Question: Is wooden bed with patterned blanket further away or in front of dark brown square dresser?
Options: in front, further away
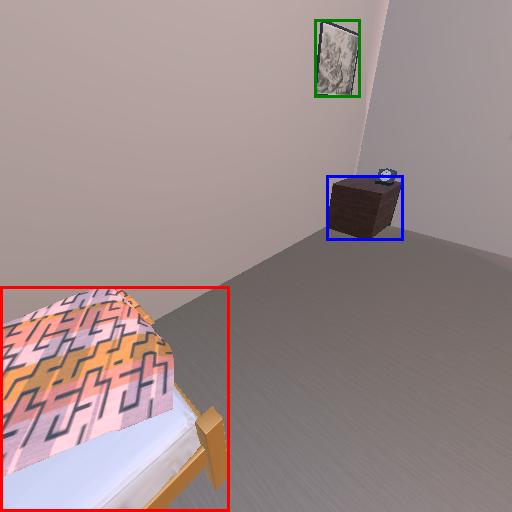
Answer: in front